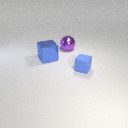
large blue metal cube in front of large purple metal sphere